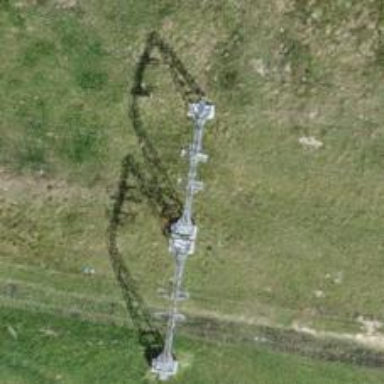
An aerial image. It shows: Pylon used for aerialway.